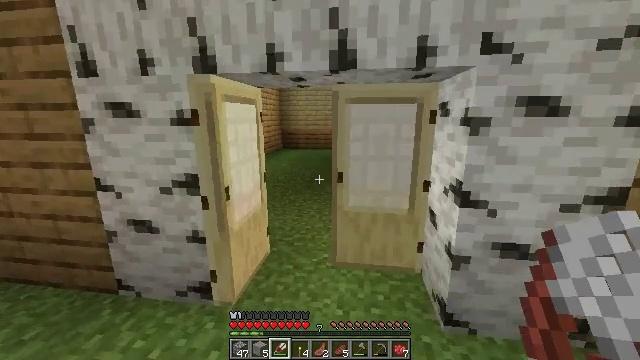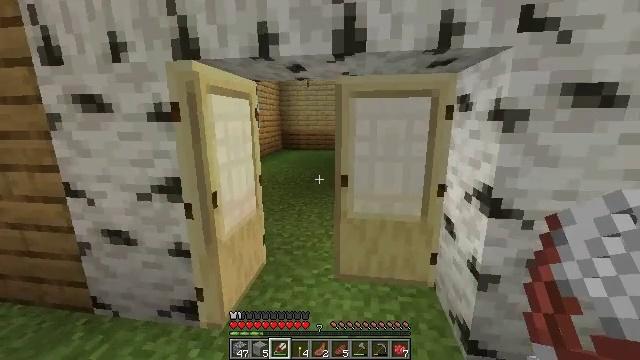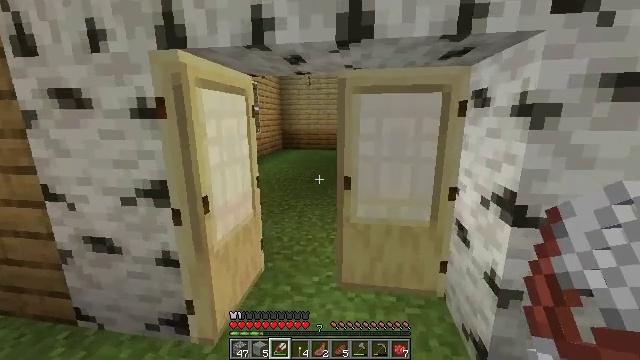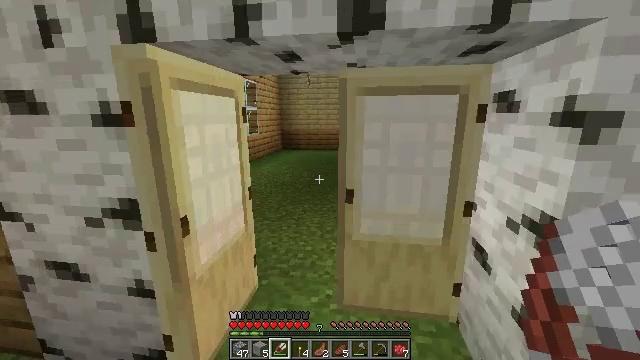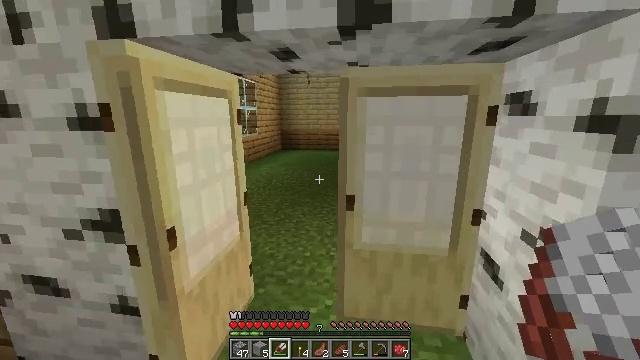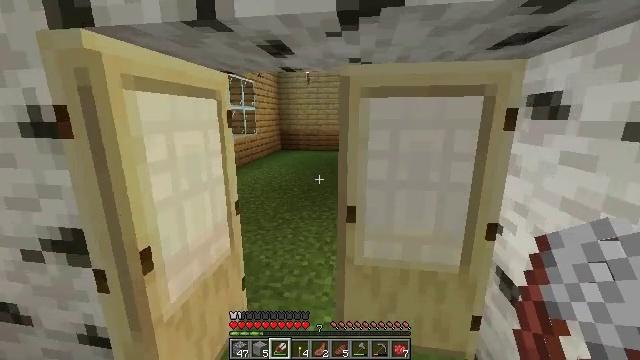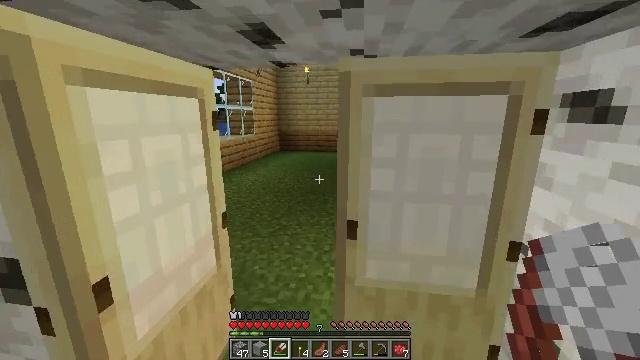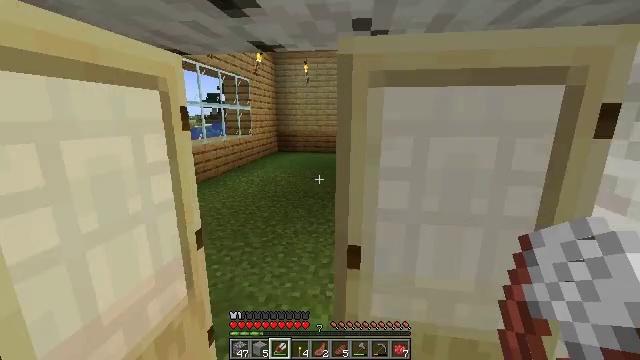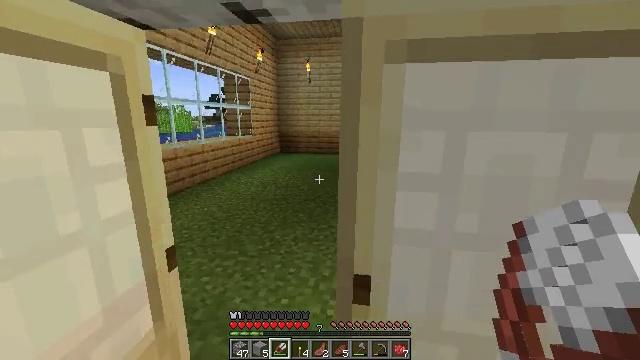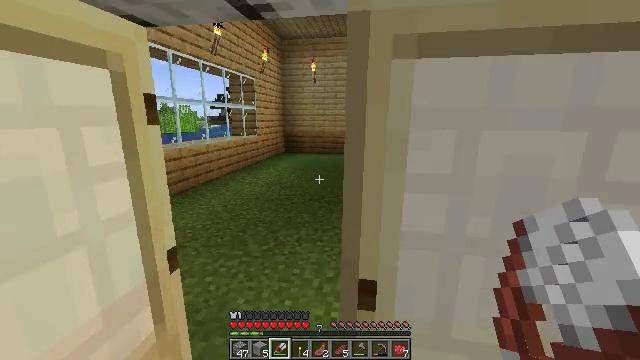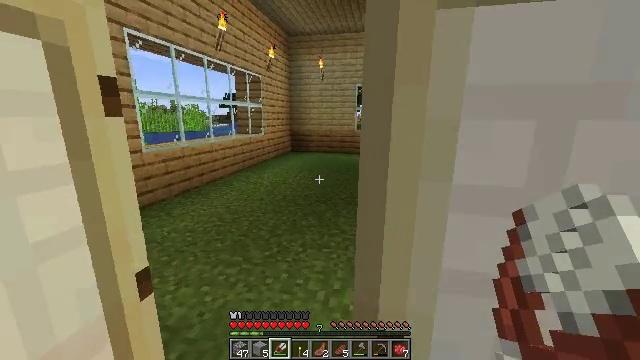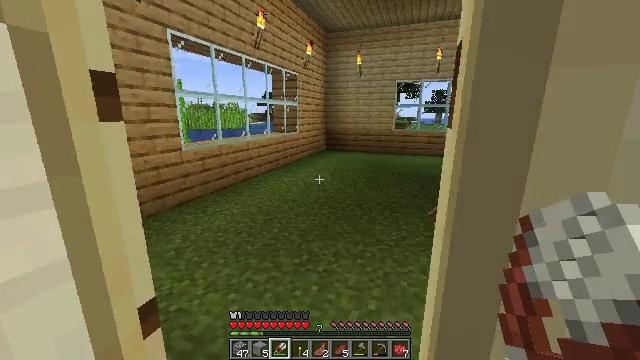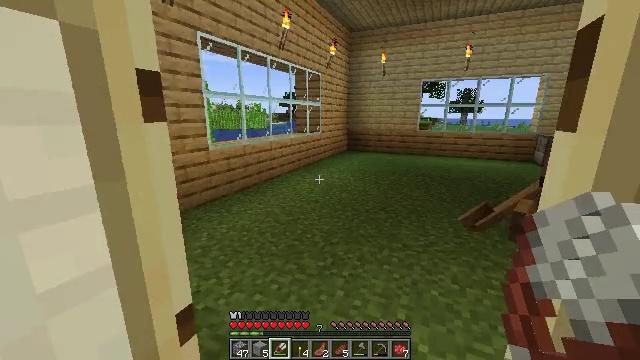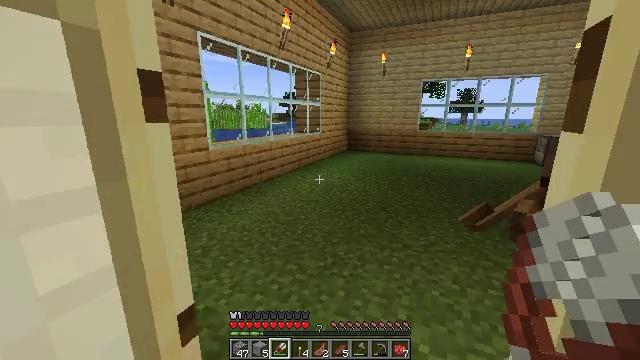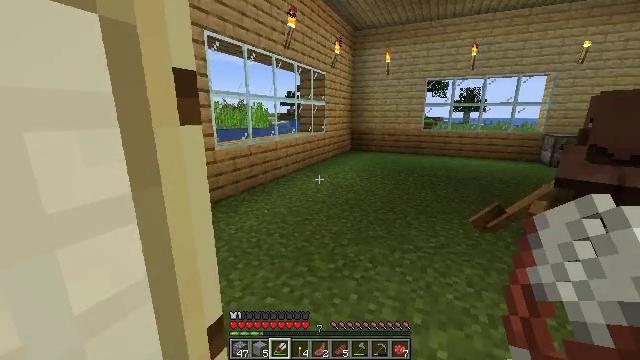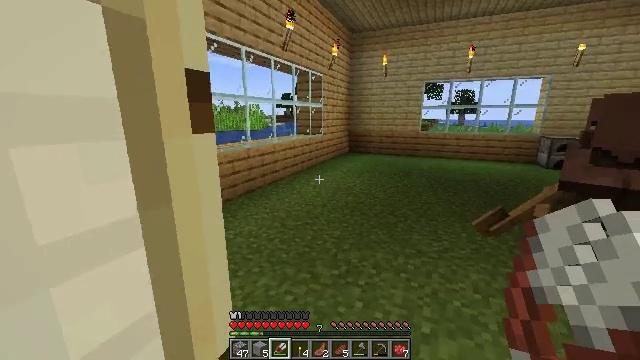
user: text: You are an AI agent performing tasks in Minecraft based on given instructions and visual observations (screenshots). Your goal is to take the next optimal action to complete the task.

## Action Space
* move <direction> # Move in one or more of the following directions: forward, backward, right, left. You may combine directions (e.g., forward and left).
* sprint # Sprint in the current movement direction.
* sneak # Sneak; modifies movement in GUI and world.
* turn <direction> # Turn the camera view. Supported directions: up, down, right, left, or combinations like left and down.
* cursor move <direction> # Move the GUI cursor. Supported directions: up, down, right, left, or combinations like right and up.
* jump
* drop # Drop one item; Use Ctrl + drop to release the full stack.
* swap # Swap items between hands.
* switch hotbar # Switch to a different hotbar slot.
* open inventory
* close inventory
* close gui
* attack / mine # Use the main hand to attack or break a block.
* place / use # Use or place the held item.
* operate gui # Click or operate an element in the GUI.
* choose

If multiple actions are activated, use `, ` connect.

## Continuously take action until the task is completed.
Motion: motion action
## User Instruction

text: Craft an iron door by using iron ingots in the crafting table.
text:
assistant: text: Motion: move forward
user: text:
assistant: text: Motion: move forward
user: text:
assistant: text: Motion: move forward
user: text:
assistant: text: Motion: move forward
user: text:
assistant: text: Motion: move forward
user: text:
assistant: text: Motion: move forward
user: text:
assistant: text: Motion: move forward
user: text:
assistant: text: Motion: move forward
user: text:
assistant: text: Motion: move forward, turn left
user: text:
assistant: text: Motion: move forward, turn left
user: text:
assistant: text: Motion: move forward, turn left
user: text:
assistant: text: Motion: move forward, turn left
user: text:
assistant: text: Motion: move forward
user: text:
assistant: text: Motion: move forward
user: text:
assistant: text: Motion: move forward
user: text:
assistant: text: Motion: move forward, turn right
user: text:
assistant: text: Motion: move forward, turn right
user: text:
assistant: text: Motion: move forward, turn right
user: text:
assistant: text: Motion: move forward, turn right
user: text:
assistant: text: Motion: move forward, turn right
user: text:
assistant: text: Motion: move forward
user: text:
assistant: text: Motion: move forward, turn right
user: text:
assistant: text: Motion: move forward
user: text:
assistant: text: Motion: move forward, turn right
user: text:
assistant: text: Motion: move forward
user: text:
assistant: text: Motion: move forward, turn right
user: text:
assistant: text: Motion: move forward
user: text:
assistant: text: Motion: move forward, turn left
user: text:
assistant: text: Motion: move forward, turn left
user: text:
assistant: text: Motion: move forward, turn left